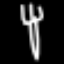
Label: fork